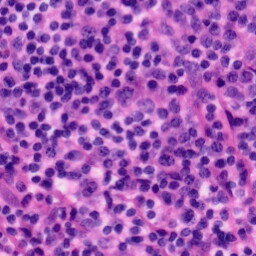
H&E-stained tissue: Tonsil